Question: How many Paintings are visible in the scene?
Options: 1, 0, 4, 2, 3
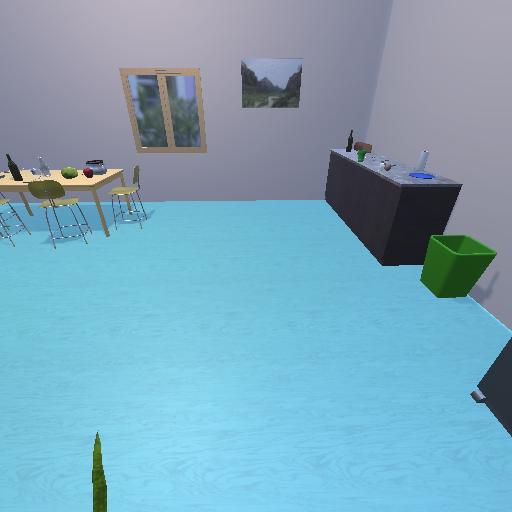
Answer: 1